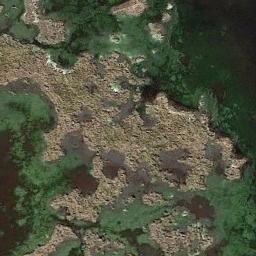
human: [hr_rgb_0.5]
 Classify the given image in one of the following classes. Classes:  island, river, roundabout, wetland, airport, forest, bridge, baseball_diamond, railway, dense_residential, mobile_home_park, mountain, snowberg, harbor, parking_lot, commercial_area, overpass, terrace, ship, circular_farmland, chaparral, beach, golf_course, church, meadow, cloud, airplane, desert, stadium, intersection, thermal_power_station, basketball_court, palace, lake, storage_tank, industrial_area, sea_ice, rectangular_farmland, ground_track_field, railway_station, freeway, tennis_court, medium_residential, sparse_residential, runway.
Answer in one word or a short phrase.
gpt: wetland